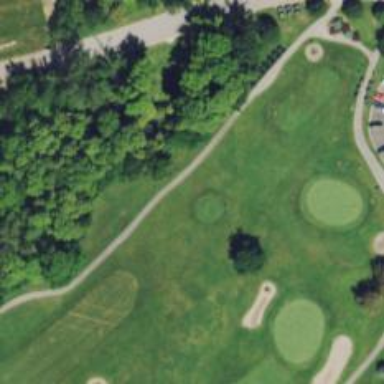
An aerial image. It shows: Grassy area designated as golf tee.